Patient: sex M, age 64
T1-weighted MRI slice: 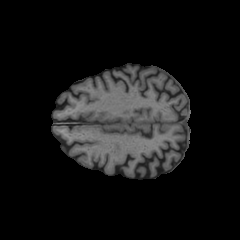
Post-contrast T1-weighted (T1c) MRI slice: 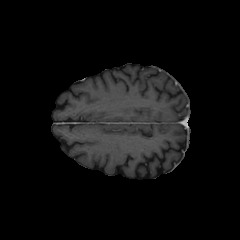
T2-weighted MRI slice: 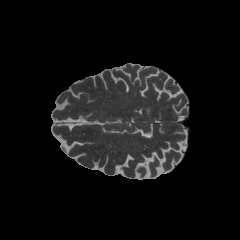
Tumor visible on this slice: no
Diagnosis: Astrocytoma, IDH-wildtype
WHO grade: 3